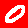
Digit: 0